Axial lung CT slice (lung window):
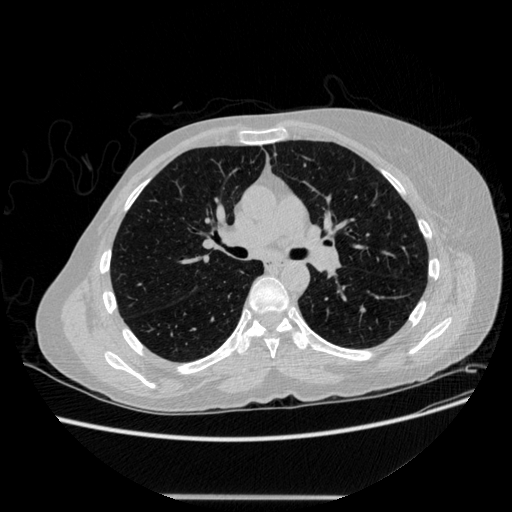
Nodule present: no